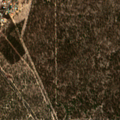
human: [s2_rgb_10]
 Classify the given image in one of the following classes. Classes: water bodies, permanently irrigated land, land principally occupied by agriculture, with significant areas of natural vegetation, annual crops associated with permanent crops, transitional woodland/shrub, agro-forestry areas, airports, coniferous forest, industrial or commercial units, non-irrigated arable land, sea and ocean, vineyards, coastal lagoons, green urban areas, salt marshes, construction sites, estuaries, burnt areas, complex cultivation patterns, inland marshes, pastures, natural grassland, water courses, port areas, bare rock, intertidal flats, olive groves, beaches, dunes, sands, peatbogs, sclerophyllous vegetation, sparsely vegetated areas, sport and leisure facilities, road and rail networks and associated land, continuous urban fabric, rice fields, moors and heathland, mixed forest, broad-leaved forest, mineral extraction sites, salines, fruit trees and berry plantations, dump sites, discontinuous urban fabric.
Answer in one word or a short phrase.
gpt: discontinuous urban fabric, coniferous forest